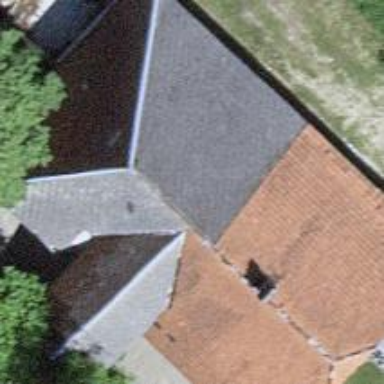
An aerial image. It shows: Farm building.